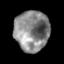
Tissue: skin
Cell type: Epithelial cells
Senescence score: 0.2829
Nuclear area (px): 1375
Mean DAPI intensity: 136.817